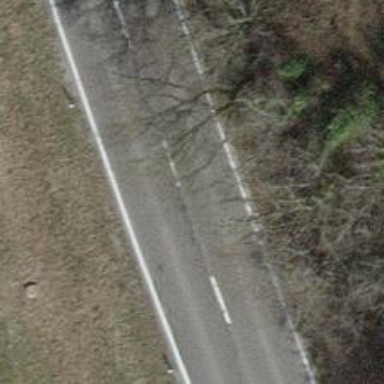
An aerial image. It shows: Secondary road.